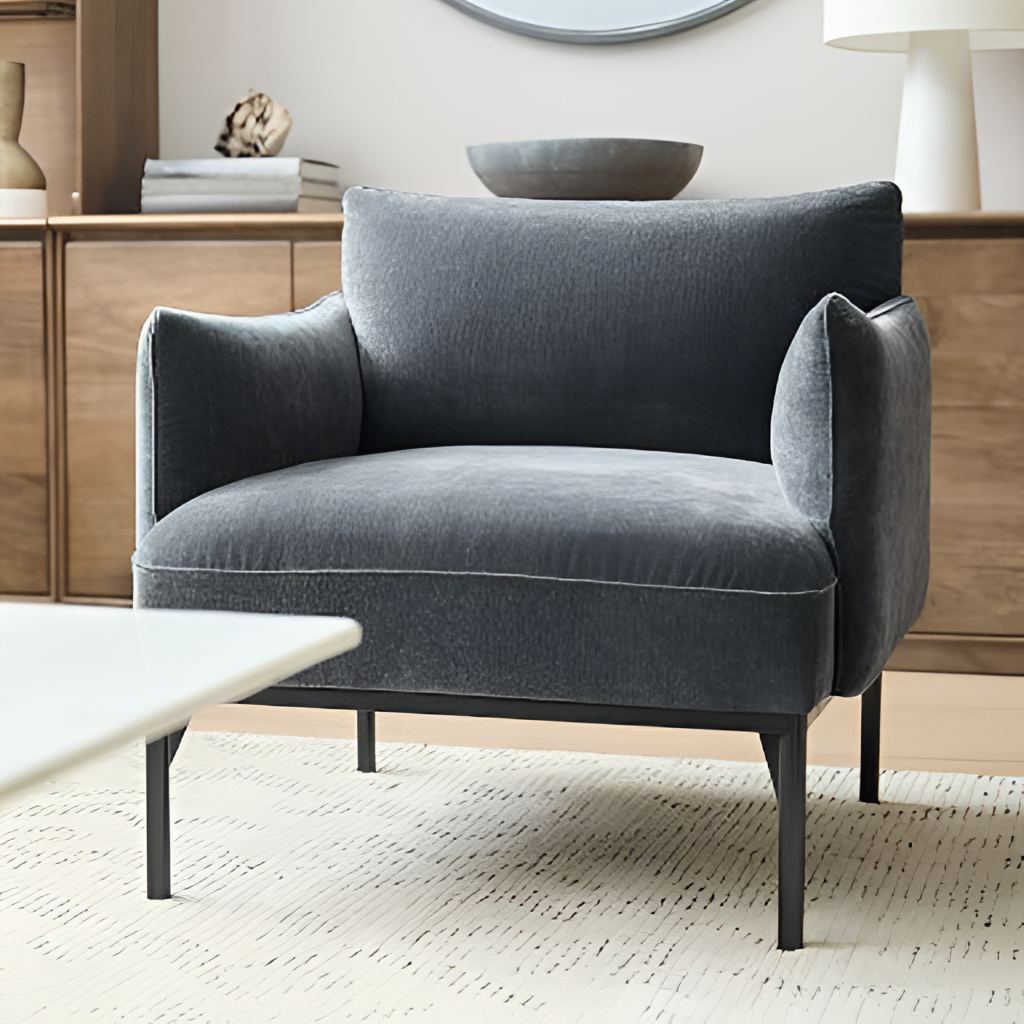
living room, velvet armchair, contemporary, beige paint wallpaper, with solid pattern, beige rug flooring, with abstract pattern